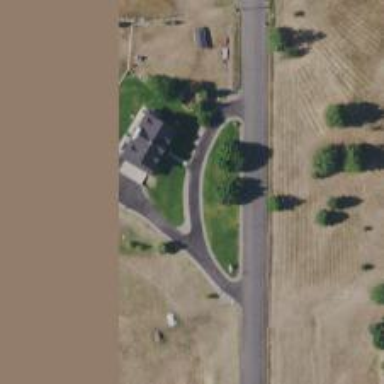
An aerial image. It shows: Driveway.